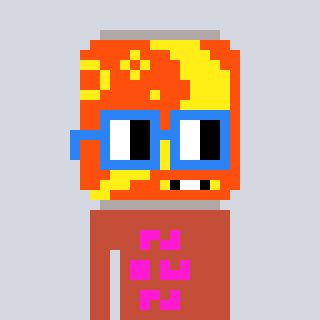
a pixel art character with square blue glasses, a pop-shaped head and a rust-colored body on a cool background